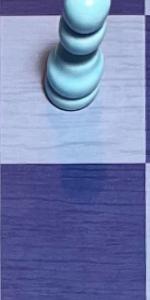
Label: Empty